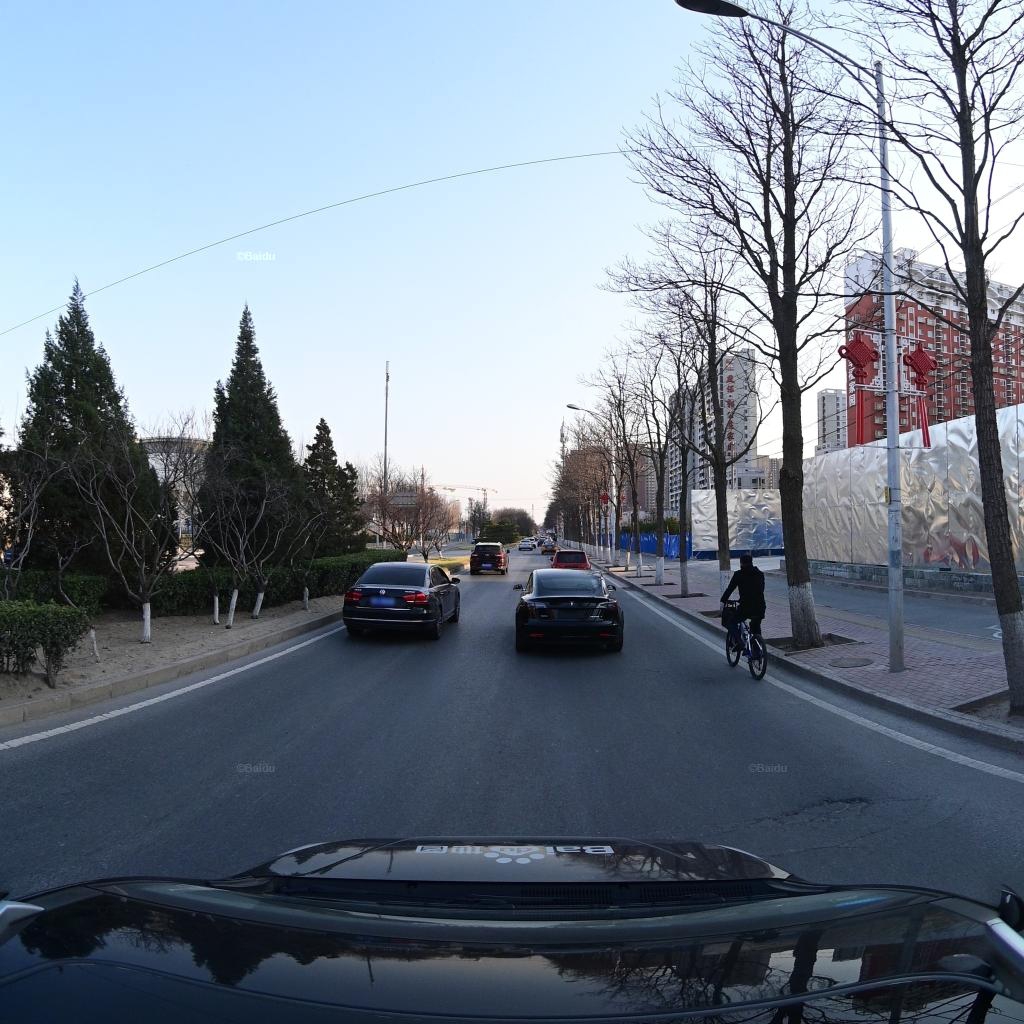
Region: Fengtai
Road damage annotations: pothole, manhole cover, transverse crack, transverse crack, transverse crack, transverse crack